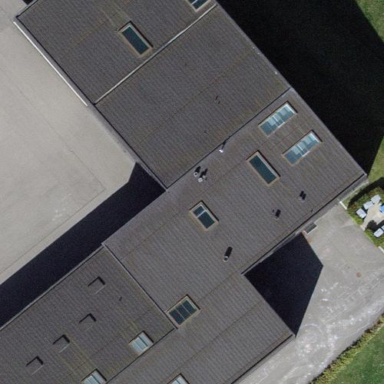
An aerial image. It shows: School building.